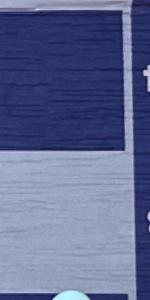
Label: Empty